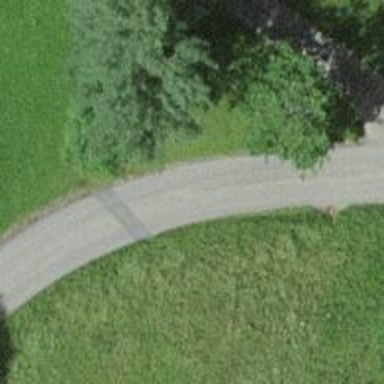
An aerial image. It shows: Unclassified road with asphalt surface and no sidewalk.